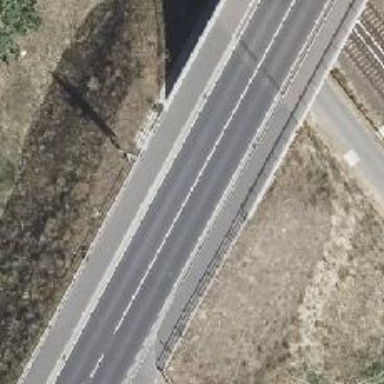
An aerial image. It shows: Secondary road with asphalt surface crossing over bridge. There are separate sidewalks on both sides of the road.